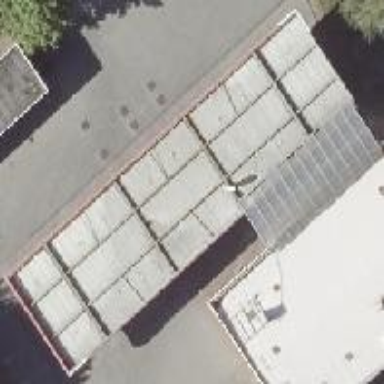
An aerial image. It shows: View of roof of building.